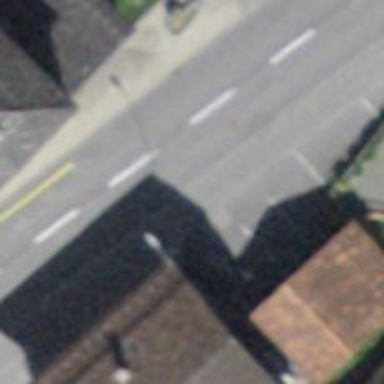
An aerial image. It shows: Bus stop along the road.